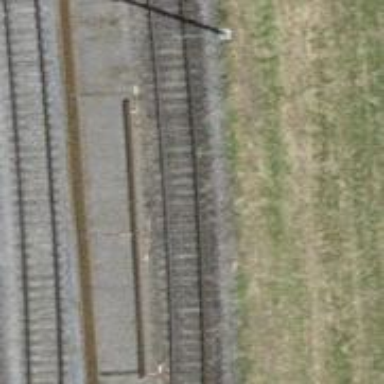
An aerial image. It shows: Railway yard with electrified contact lines.